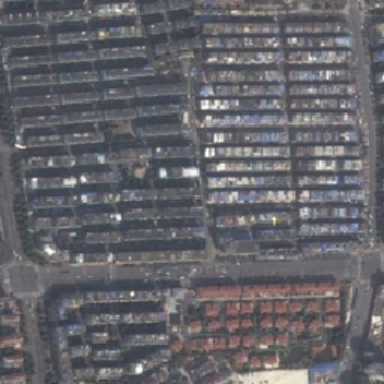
This is very heavy .